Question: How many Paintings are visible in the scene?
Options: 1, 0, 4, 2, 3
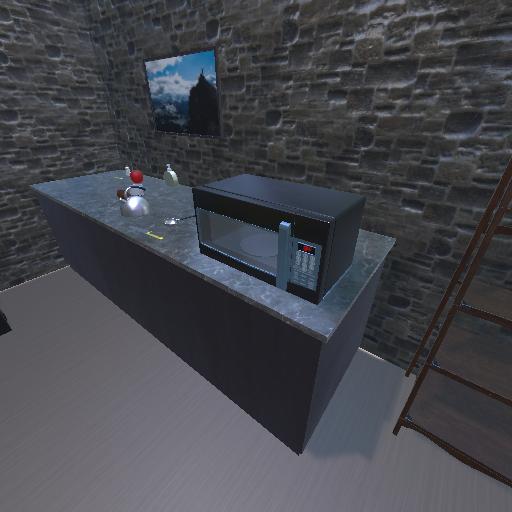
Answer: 1